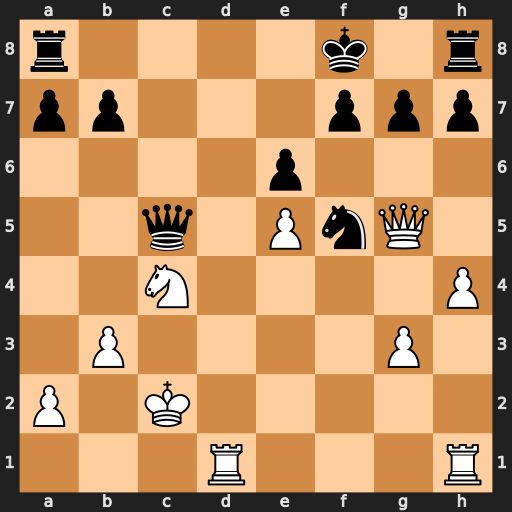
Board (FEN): r4k1r/pp3ppp/4p3/2q1PnQ1/2N4P/1P4P1/P1K5/3R3R
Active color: w
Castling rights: -
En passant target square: -
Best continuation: Rd8+ Rxd8 Qxd8#